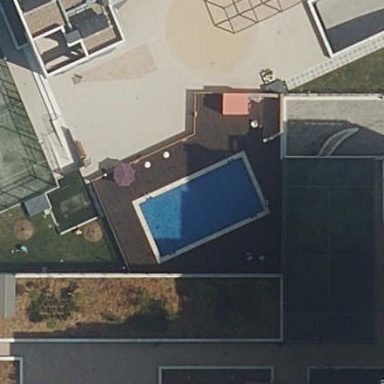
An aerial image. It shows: Swimming pool located in leisure land.